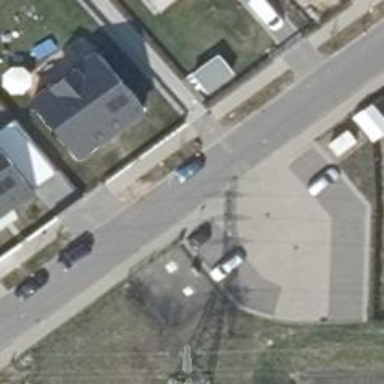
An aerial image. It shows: Residential road with asphalt surface and sidewalks on both sides.